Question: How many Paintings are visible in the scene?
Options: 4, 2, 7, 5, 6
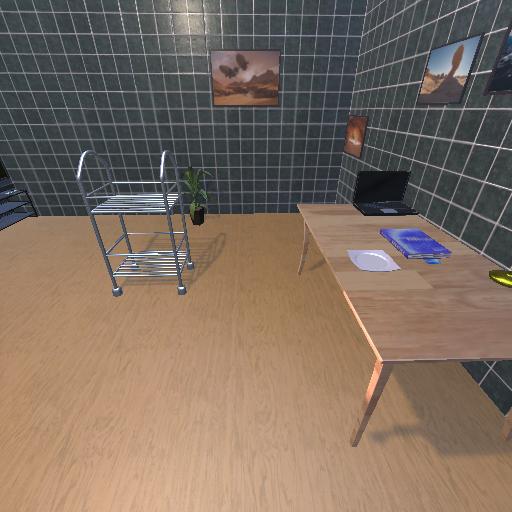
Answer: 4